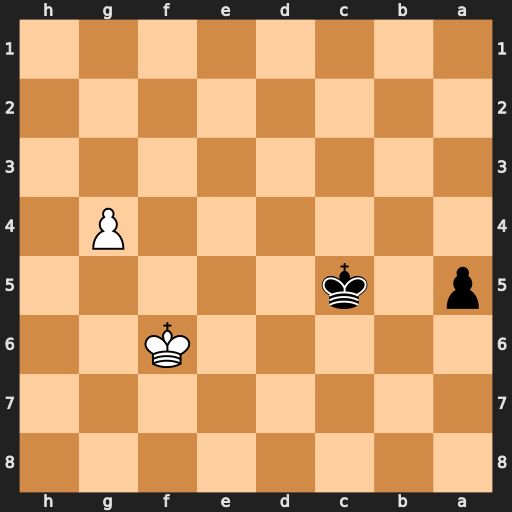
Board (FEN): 8/8/5K2/p1k5/6P1/8/8/8
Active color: b
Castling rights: -
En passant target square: -
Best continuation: a4 g5 a3 g6 a2 Kf7 a1=Q